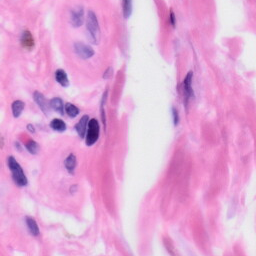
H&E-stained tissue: Skin